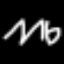
Label: The Eiffel Tower